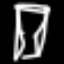
Label: hourglass